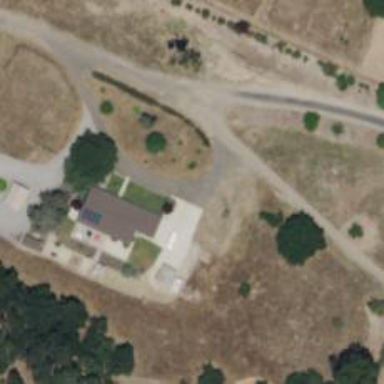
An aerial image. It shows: Driveway leading to service road.